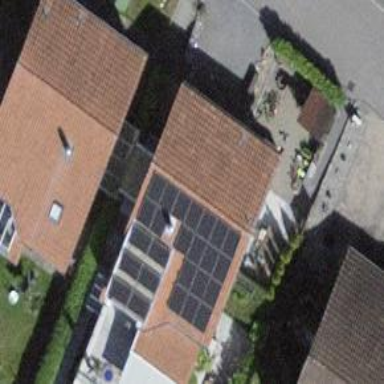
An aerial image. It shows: Solar power generator.